Field crop: maize
Growth stage: 2
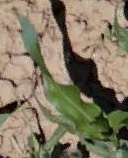
Species: maize